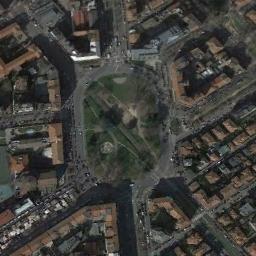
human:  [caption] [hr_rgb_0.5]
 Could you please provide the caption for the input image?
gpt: The roundabout is next to buildings and trees .

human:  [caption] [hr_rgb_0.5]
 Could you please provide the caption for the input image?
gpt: There are many bifurcation roads with many moving and waiting vehicles, And many neatly arranged tall buildings and some trees around the roundabout .

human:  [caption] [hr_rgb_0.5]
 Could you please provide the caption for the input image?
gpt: The roundabout with some exits and entrances is surrounded by lots of buildings and a lawn is in the middle of the roundabout .

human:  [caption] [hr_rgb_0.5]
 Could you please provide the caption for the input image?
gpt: There are many buildings and trees around the roundabout .

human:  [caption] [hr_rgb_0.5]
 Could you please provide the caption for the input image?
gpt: There are many brown buildings around the roundabout .